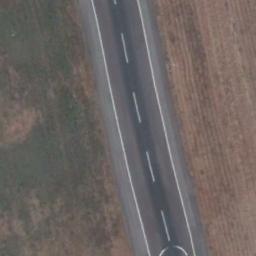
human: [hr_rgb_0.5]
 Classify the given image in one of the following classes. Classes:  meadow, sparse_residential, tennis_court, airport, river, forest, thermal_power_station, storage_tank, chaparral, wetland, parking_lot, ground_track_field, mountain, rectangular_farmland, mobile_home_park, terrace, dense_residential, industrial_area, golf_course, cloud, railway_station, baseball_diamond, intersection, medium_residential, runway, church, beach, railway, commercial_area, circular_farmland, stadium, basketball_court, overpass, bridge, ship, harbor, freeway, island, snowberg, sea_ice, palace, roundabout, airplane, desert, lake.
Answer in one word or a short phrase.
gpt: runway